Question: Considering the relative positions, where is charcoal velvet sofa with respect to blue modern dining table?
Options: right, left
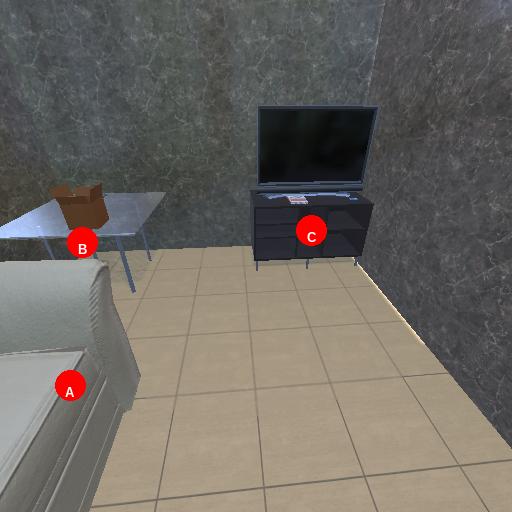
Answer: right